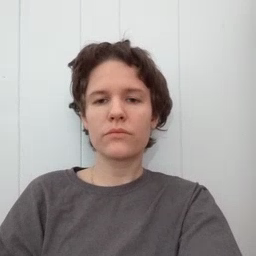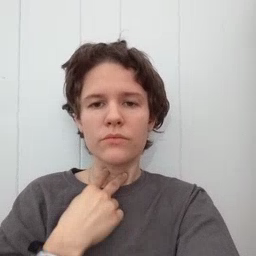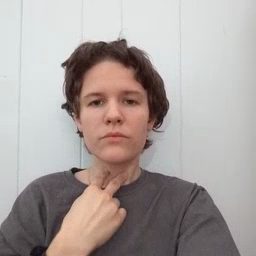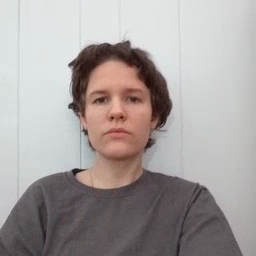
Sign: stuck